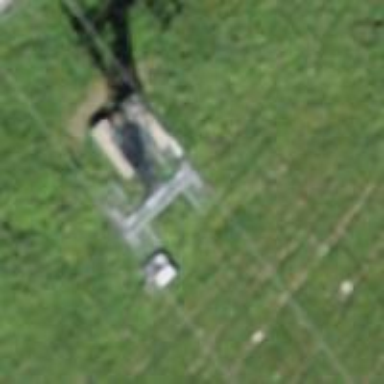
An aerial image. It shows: Pylon used for aerialway.